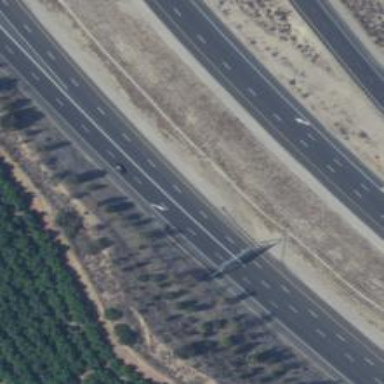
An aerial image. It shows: Motorway with embankment.